Question: I'm trying to do a blog stylish design with a "date block" to the left of parenting div. It works in IE and Chrome but in Firefox the top-parent div expands.
html
'''
<div class="post_bg">
<div class="post_inner">
<div class="blue">date</div>
text
<br /><br />
</div>
</div>
'''
Css
'''
.post_bg {
width: 700px;
background-color: #f0f0f0;
outline: 1px solid #d8d8d8;
border-top: 1px solid #fff;
padding: 5px 5px 5px 5px;
}
.post_inner {
clear: both;
background-color: #fdfdfd;
border: 1px solid #d8d8d8;
}
.blue {
overflow: visible;
width: 40px;
height: 40px;
background-color: #55a4cc;
position: relative;
bottom: -5px;
right: 40px;
}
'''
Here is a picture showing my problem:

And while I'm at it, how to I get my "text" to the top of the box?
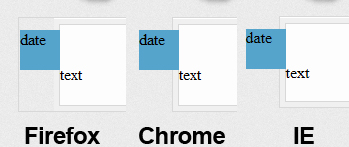
Answer: To get the outline to work in Firefox replace:
'''
outline: 1px solid #d8d8d8;
'''
With:
'''
box-shadow: 0 0 0 1px #d8d8d8;
'''
To get the text aligned to the top make '.post_inner' 'position: relative;' and '.blue' 'position: absolute;'. Then adjust '.blue''s position accordingly.
Demo: <URL>
CSS:
'''
.post_bg {
background-color: #f0f0f0;
border-top: 1px solid #fff;
left: 40px;
box-shadow: 0 0 0 1px #d8d8d8;
padding: 5px 5px 5px 5px;
position: relative;
width: 300px;
}
.post_inner {
background-color: #fdfdfd;
border: 1px solid #d8d8d8;
position: relative;
}
.blue {
background-color: #55a4cc;
height: 40px;
left: -40px;
position: absolute;
top: 0;
width: 40px;
}
'''
HTML:
'''
<div class="post_bg">
<div class="post_inner">
<div class="blue">date</div>
text
<br /><br />
</div>
</div>
'''